Question: I have this GIF, that I want to use for a border:

But when I apply the following class to a paragraph, only the corners animate.
How do I fix this so that the entire border scrolls?
'''
.border {
border: 25px solid transparent;
padding: 15px;
border-image-source: url(https://hosting.pysnek.repl.co/assets/archive/animBorder.gif);
border-image-repeat: round;
border-image-slice: 30;
}
'''
'''
<p class="border">A paragraph.</p>
'''
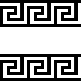
Answer: Instead of using GIF animation, I suggest you to use SVG animation. Take a look at Code snippet.
At this example, you can see SVG image, where animations defined for each region, take a look at <URL>.
In inline SVG you can also find comments.
Base64 SVG data using only like an example, you can create SVG image and use it like simple image in 'border-image-source: url(/path/to/image.svg);'
'''
hr {
margin-top: 2rem;
margin-bottom: 2rem;
}
svg {
width: 10rem;
}
.border {
border-width: 30px;
border-style: solid;
border-color: transparent;
padding: 15px;
border-image-slice: 30 fill;
border-image-width: 30px;
border-image-outset: 0;
border-image-repeat: round;
width: 300px;
}
.border--final {
border-image-source: url("data:image/svg+xml,%3Csvg xmlns='http://www.w3.org/2000/svg' xml:space='preserve' viewBox='0 0 90 90'%3E%3Cdefs%3E%3Cpath id='main' d='M88.9 27.8H62.2V9.1h13.1v4.2h-6.1c-.7 0-1.1.4-1.1 1.1v6.4c0 .7.4 1.1 1.1 1.1h14.7c.7 0 1.1-.4 1.1-1.1v-18c0-.2-.1-.4-.2-.6h4.1c.7 0 1.1-.4 1.1-1.1S89.6 0 88.9 0H1.1C.4 0 0 .4 0 1.1s.4 1.1 1.1 1.1H23c-.1.1-.2.3-.2.6v16.9H10.2v-4.1h6.1c.7 0 1.1-.4 1.1-1.1V8c0-.7-.4-1.1-1.1-1.1H1.7C1 6.9.6 7.3.6 8v20.9c0 .7.4 1.1 1.1 1.1h87.2c.7 0 1.1-.4 1.1-1.1 0-.7-.4-1.1-1.1-1.1zm-6.1-25v16.9H70.2v-4.1h6.1c.7 0 1.1-.4 1.1-1.1V8c0-.7-.4-1.1-1.1-1.1H61.1c-.7 0-1.1.4-1.1 1.1v19.8H32.2V9.1h13.1v4.2h-6.1c-.7 0-1.1.4-1.1 1.1v6.4c0 .7.4 1.1 1.1 1.1h14.7c.7 0 1.1-.4 1.1-1.1v-18c0-.2-.1-.4-.2-.6h28.1c0 .1-.1.4-.1.6zm-80 6.3h12.4v4.2H9.1c-.7 0-1.1.4-1.1 1.1v6.4c0 .8.4 1.2 1.1 1.2h14.7c.7 0 1.1-.4 1.1-1.1V2.8c0-.2-.1-.4-.2-.6h28.1c-.1.1-.2.3-.2.6v16.9H40.2v-4.1h6.1c.7 0 1.1-.4 1.1-1.1V8c0-.7-.4-1.1-1.1-1.1H31.1c-.7 0-1.1.4-1.1 1.1v19.8H2.8V9.1z'%3E%3CanimateTransform fill='remove' accumulate='none' additive='replace' attributeName='transform' attributeType='XML' calcMode='linear' dur='2s' from='0 0' repeatCount='indefinite' restart='always' to='-30 0' type='translate'/%3E%3C/path%3E%3C/defs%3E%3CclipPath id='clip1'%3E%3Crect x='0' y='0' width='30' height='30' /%3E%3C/clipPath%3E%3Cuse clip-path='url(%23clip1)' href='%23main' x='0' /%3E%3Cuse clip-path='url(%23clip1)' href='%23main' x='30' /%3E%3Cuse clip-path='url(%23clip1)' href='%23main' x='60' /%3E%3Cg transform='scale(-1 1) translate(-90 0)'%3E%3Cuse clip-path='url(%23clip1)' href='%23main' x='0' y='60' /%3E%3Cuse clip-path='url(%23clip1)' href='%23main' x='30' y='60' /%3E%3Cuse clip-path='url(%23clip1)' href='%23main' x='60' y='60' /%3E%3C/g%3E%3C/svg%3E");
}
.border--explanation {
border-image-source: url("data:image/svg+xml,%3Csvg xmlns='http://www.w3.org/2000/svg' xml:space='preserve' viewBox='0 0 90 90'%3E%3Cdefs%3E%3Cpath id='main' d='M88.9 27.8H62.2V9.1h13.1v4.2h-6.1c-.7 0-1.1.4-1.1 1.1v6.4c0 .7.4 1.1 1.1 1.1h14.7c.7 0 1.1-.4 1.1-1.1v-18c0-.2-.1-.4-.2-.6h4.1c.7 0 1.1-.4 1.1-1.1S89.6 0 88.9 0H1.1C.4 0 0 .4 0 1.1s.4 1.1 1.1 1.1H23c-.1.1-.2.3-.2.6v16.9H10.2v-4.1h6.1c.7 0 1.1-.4 1.1-1.1V8c0-.7-.4-1.1-1.1-1.1H1.7C1 6.9.6 7.3.6 8v20.9c0 .7.4 1.1 1.1 1.1h87.2c.7 0 1.1-.4 1.1-1.1 0-.7-.4-1.1-1.1-1.1zm-6.1-25v16.9H70.2v-4.1h6.1c.7 0 1.1-.4 1.1-1.1V8c0-.7-.4-1.1-1.1-1.1H61.1c-.7 0-1.1.4-1.1 1.1v19.8H32.2V9.1h13.1v4.2h-6.1c-.7 0-1.1.4-1.1 1.1v6.4c0 .7.4 1.1 1.1 1.1h14.7c.7 0 1.1-.4 1.1-1.1v-18c0-.2-.1-.4-.2-.6h28.1c0 .1-.1.4-.1.6zm-80 6.3h12.4v4.2H9.1c-.7 0-1.1.4-1.1 1.1v6.4c0 .8.4 1.2 1.1 1.2h14.7c.7 0 1.1-.4 1.1-1.1V2.8c0-.2-.1-.4-.2-.6h28.1c-.1.1-.2.3-.2.6v16.9H40.2v-4.1h6.1c.7 0 1.1-.4 1.1-1.1V8c0-.7-.4-1.1-1.1-1.1H31.1c-.7 0-1.1.4-1.1 1.1v19.8H2.8V9.1z'%3E%3CanimateTransform fill='remove' accumulate='none' additive='replace' attributeName='transform' attributeType='XML' calcMode='linear' dur='2s' from='0 0' repeatCount='indefinite' restart='always' to='-30 0' type='translate'/%3E%3C/path%3E%3C/defs%3E%3CclipPath id='clip1'%3E%3Crect x='0' y='0' width='30' height='30' /%3E%3C/clipPath%3E%3Cuse clip-path='url(%23clip1)' href='%23main' fill='red' x='0' /%3E%3Cuse clip-path='url(%23clip1)' href='%23main' fill='blue' x='30' /%3E%3Cuse clip-path='url(%23clip1)' href='%23main' fill='pink' x='60' /%3E%3Cg transform='scale(-1 1) translate(-90 0)'%3E%3Cuse clip-path='url(%23clip1)' href='%23main' fill='green' x='0' y='60' /%3E%3Cuse clip-path='url(%23clip1)' href='%23main' fill='black' x='30' y='60' /%3E%3Cuse clip-path='url(%23clip1)' href='%23main' fill='tomato' x='60' y='60' /%3E%3C/g%3E%3C/svg%3E");
}
'''
'''
<p>SVG border animation</p>
<div class="border border--final"></div>
<hr />
<p>SVG border animation explanation</p>
<div class="border border--explanation"></div>
<hr />
<p>Inline animated SVG image with comments<p>
<svg xmlns="http://www.w3.org/2000/svg" xml:space="preserve" viewBox="0 0 90 90">
<!-- define main path with lines; this will hide general picture -->
<defs>
<!-- general path that can be reusable -->
<path id="main" d="M88.9 27.8H62.2V9.1h13.1v4.2h-6.1c-.7 0-1.1.4-1.1 1.1v6.4c0 .7.4 1.1 1.1 1.1h14.7c.7 0 1.1-.4 1.1-1.1v-18c0-.2-.1-.4-.2-.6h4.1c.7 0 1.1-.4 1.1-1.1S89.6 0 88.9 0H1.1C.4 0 0 .4 0 1.1s.4 1.1 1.1 1.1H23c-.1.1-.2.3-.2.6v16.9H10.2v-4.1h6.1c.7 0 1.1-.4 1.1-1.1V8c0-.7-.4-1.1-1.1-1.1H1.7C1 6.9.6 7.3.6 8v20.9c0 .7.4 1.1 1.1 1.1h87.2c.7 0 1.1-.4 1.1-1.1 0-.7-.4-1.1-1.1-1.1zm-6.1-25v16.9H70.2v-4.1h6.1c.7 0 1.1-.4 1.1-1.1V8c0-.7-.4-1.1-1.1-1.1H61.1c-.7 0-1.1.4-1.1 1.1v19.8H32.2V9.1h13.1v4.2h-6.1c-.7 0-1.1.4-1.1 1.1v6.4c0 .7.4 1.1 1.1 1.1h14.7c.7 0 1.1-.4 1.1-1.1v-18c0-.2-.1-.4-.2-.6h28.1c0 .1-.1.4-.1.6zm-80 6.3h12.4v4.2H9.1c-.7 0-1.1.4-1.1 1.1v6.4c0 .8.4 1.2 1.1 1.2h14.7c.7 0 1.1-.4 1.1-1.1V2.8c0-.2-.1-.4-.2-.6h28.1c-.1.1-.2.3-.2.6v16.9H40.2v-4.1h6.1c.7 0 1.1-.4 1.1-1.1V8c0-.7-.4-1.1-1.1-1.1H31.1c-.7 0-1.1.4-1.1 1.1v19.8H2.8V9.1z">
<!-- creating animation - translate by X; indefinite animation -->
<animateTransform fill="remove" accumulate="none" additive="replace" attributeName="transform" attributeType="XML" calcMode="linear" dur="2s" from="0 0" repeatCount="indefinite" restart="always" to="-30 0" type="translate"/>
</path>
</defs>
<!-- creating clip path to clip each path -->
<clipPath id="clip1">
<rect x="0" y="0" width="30" height="30" />
</clipPath>
<!-- using main (general) lines and placing to related region -->
<use clip-path="url(#clip1)" href="#main" fill="red" x="0" />
<use clip-path="url(#clip1)" href="#main" fill="blue" x="30" />
<use clip-path="url(#clip1)" href="#main" fill="pink" x="60" />
<!-- using main (general) lines but reverted -->
<g transform="scale(-1 1) translate(-90 0)">
<use clip-path="url(#clip1)" href="#main" fill="green" x="0" y="60" />
<use clip-path="url(#clip1)" href="#main" fill="black" x="30" y="60" />
<use clip-path="url(#clip1)" href="#main" fill="tomato" x="60" y="60" />
</g>
</svg>
'''